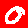
Digit: 0